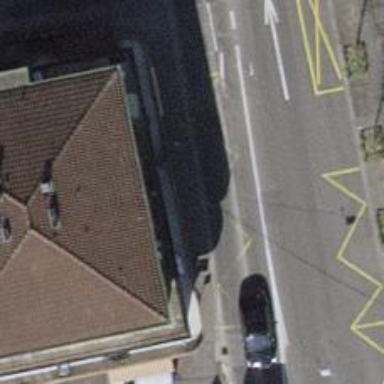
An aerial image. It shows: Bus stop with shelter. It is platform for public transport.